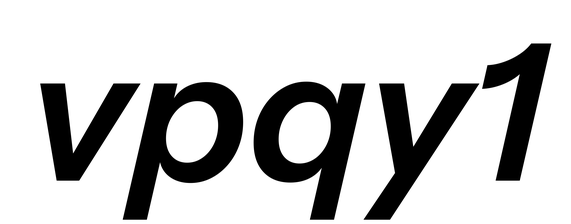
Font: InstrumentSans-Italic_SemiBold_Italic